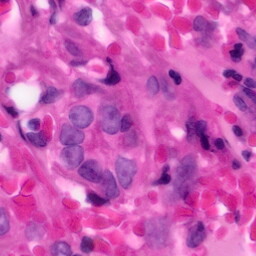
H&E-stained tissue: Pancreatic